Field crop: maize
Growth stage: 2
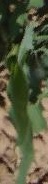
Species: maize